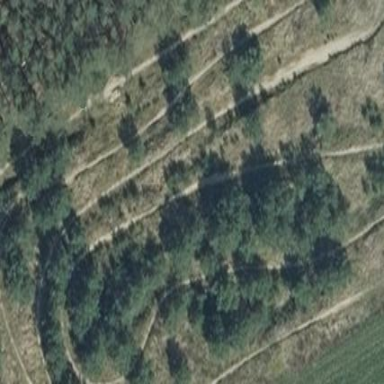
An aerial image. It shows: Track in the meadow.